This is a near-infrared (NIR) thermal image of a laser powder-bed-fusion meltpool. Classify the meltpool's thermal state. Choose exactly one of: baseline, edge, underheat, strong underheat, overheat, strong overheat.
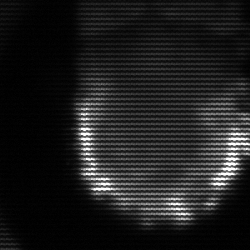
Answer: baseline